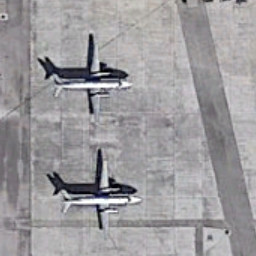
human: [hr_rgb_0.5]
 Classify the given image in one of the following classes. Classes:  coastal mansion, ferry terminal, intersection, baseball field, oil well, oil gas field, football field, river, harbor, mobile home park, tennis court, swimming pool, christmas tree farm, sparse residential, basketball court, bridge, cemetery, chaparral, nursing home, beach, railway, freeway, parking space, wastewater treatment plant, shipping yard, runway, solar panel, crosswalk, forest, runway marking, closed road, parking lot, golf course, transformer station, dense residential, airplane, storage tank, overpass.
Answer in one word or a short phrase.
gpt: airplane